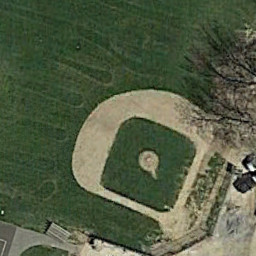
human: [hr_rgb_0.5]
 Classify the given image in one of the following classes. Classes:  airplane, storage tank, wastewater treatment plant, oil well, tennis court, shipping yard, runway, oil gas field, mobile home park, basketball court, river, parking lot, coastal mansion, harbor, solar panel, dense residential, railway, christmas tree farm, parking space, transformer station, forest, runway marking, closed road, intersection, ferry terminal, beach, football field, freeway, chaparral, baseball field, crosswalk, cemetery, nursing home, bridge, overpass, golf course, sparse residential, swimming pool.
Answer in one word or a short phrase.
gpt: baseball field